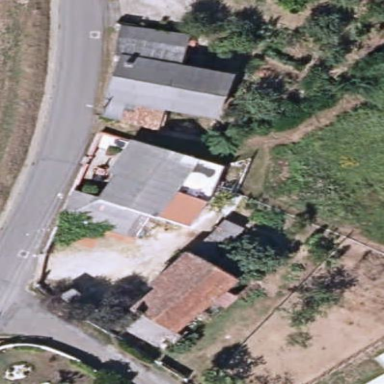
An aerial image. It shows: Simple house.